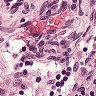
Metastatic tissue present: no